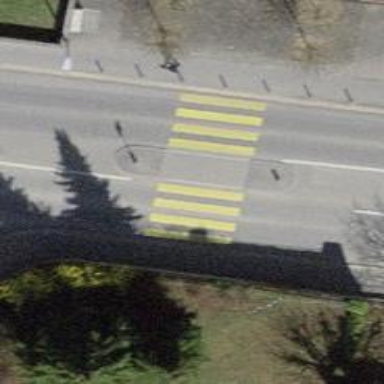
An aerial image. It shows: Asphalt footway with marked zebra crossing that includes crossing island.